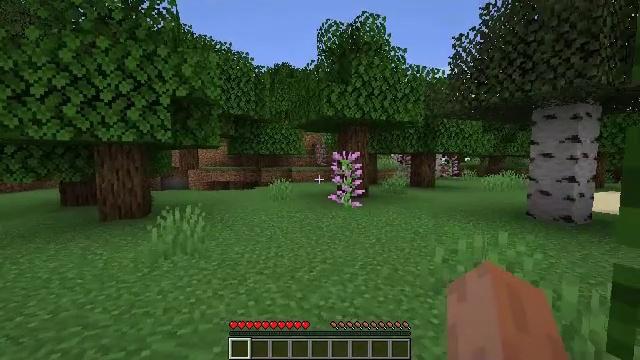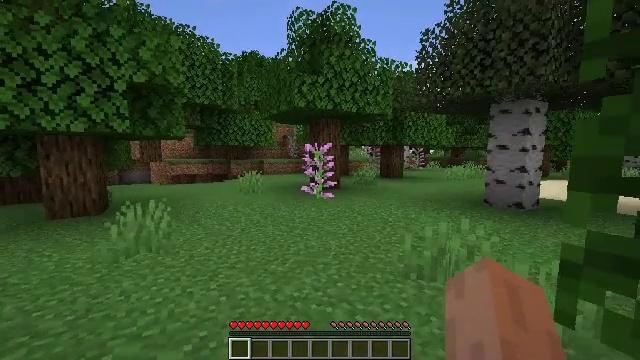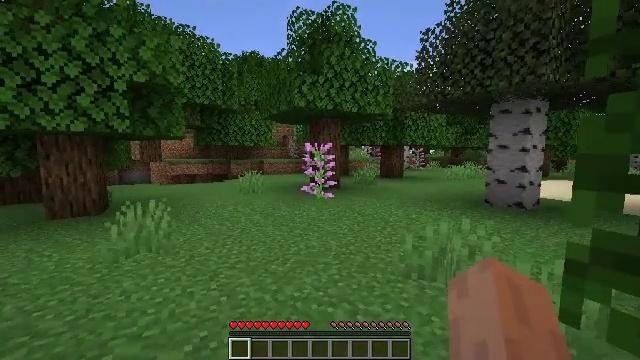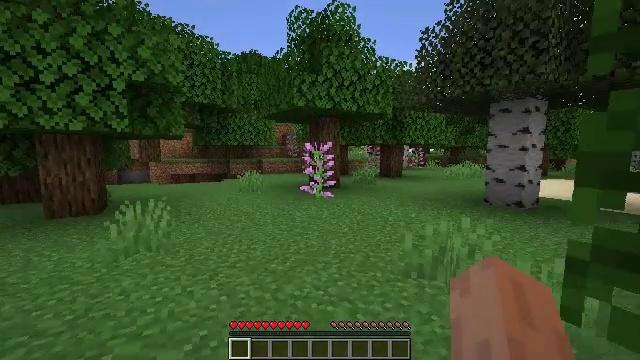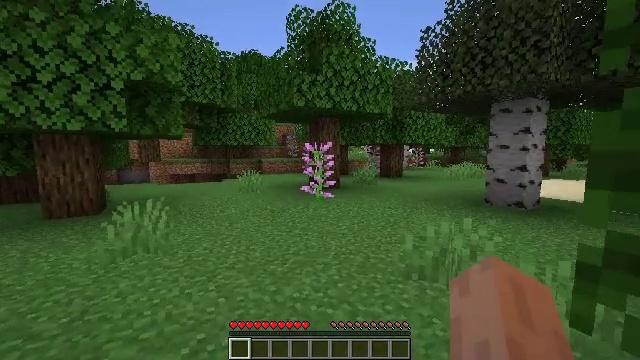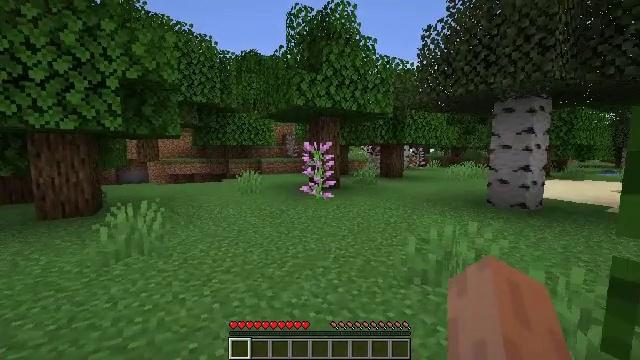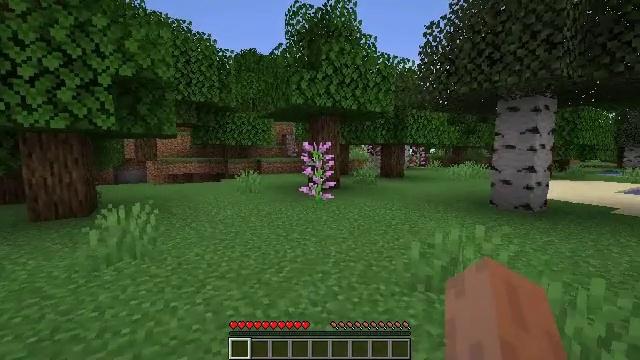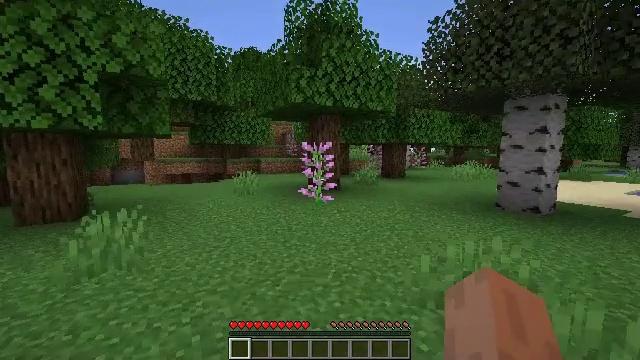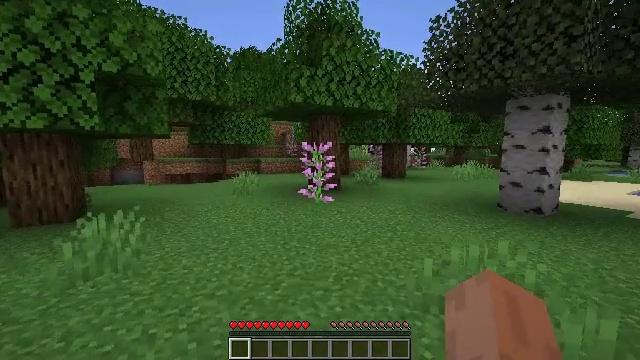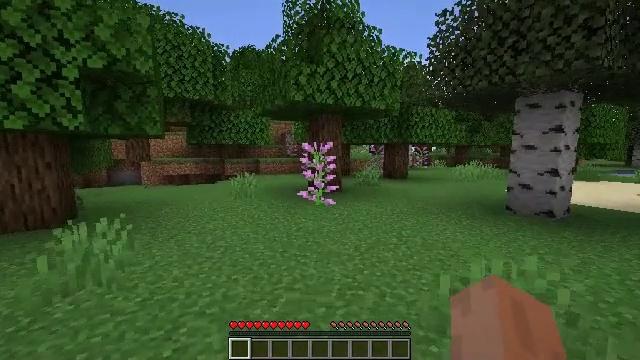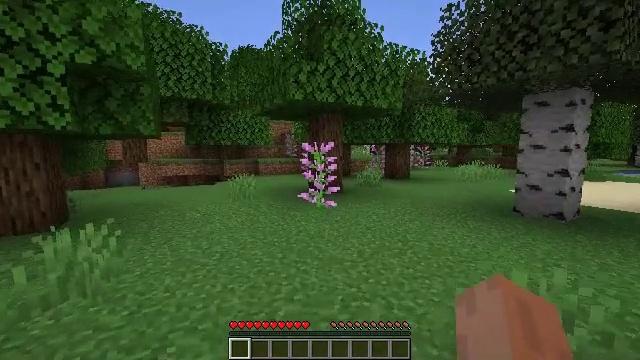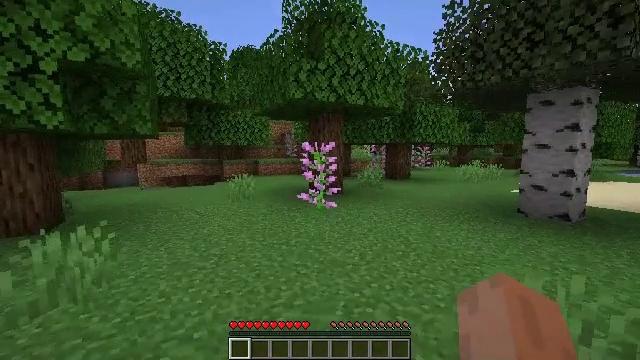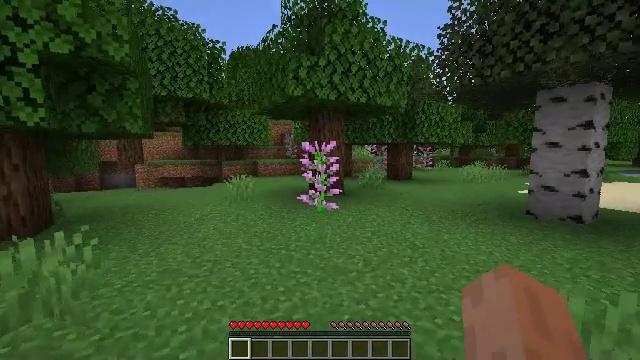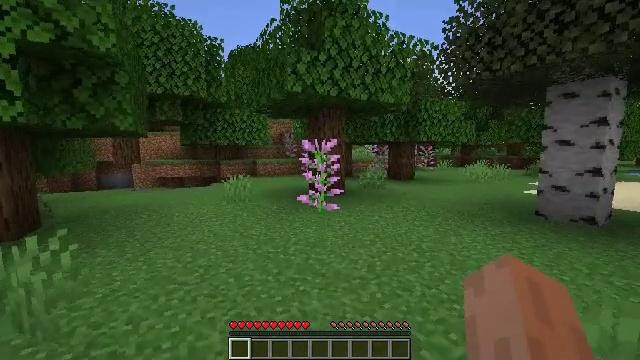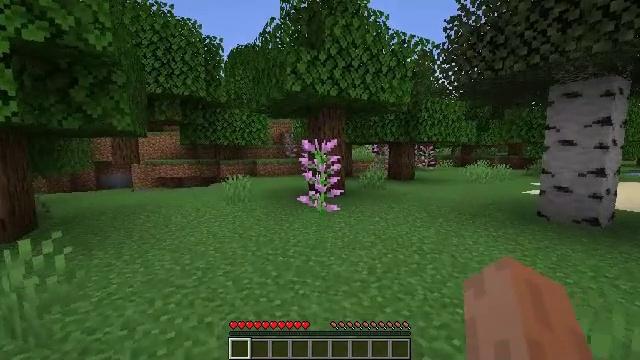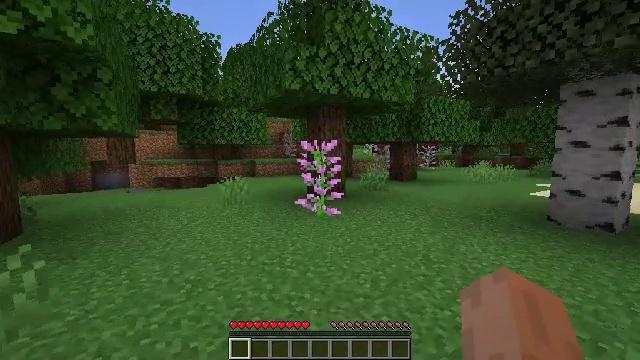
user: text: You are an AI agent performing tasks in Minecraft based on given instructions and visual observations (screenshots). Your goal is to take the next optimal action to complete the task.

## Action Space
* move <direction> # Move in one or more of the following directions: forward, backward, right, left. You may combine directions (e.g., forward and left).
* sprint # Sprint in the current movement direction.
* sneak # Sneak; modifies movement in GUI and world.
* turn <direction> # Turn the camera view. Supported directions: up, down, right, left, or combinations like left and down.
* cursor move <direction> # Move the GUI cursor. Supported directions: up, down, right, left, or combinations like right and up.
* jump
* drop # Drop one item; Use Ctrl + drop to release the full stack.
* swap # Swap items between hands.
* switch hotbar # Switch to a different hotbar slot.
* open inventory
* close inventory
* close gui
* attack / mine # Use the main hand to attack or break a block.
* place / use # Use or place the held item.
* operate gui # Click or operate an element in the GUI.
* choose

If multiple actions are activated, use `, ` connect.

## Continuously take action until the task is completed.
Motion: motion action
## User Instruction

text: Gather some oak planks.
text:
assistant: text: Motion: turn right and down, attack / mine
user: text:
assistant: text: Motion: attack / mine
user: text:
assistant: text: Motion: attack / mine
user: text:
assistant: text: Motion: move forward, attack / mine
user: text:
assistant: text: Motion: move forward, attack / mine
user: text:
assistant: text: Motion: move forward, attack / mine
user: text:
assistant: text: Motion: move forward, attack / mine
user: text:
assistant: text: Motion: move forward, attack / mine
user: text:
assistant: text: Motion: move forward, attack / mine
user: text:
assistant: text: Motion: move forward, attack / mine
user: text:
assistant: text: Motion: move forward, attack / mine
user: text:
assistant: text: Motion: move forward, attack / mine
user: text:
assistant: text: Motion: move forward, attack / mine
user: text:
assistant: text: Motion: move forward, attack / mine
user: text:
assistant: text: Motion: move forward, attack / mine
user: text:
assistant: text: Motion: move forward, attack / mine
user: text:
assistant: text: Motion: move forward, turn left, attack / mine
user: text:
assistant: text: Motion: move forward, turn left, attack / mine
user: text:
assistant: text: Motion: move forward, turn left, attack / mine
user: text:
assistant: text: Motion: attack / mine
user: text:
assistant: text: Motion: move forward, attack / mine
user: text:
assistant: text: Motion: move forward, attack / mine
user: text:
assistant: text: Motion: attack / mine
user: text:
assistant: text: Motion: move forward, attack / mine
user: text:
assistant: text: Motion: move forward, attack / mine
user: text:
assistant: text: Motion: move forward, attack / mine
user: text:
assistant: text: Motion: move forward, attack / mine
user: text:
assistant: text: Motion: move forward, attack / mine
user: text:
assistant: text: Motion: move forward, attack / mine
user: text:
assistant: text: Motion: move forward, turn right and down, attack / mine